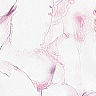
Metastatic tissue present: no